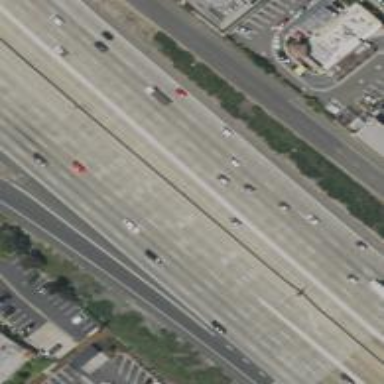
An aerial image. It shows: Motorway.